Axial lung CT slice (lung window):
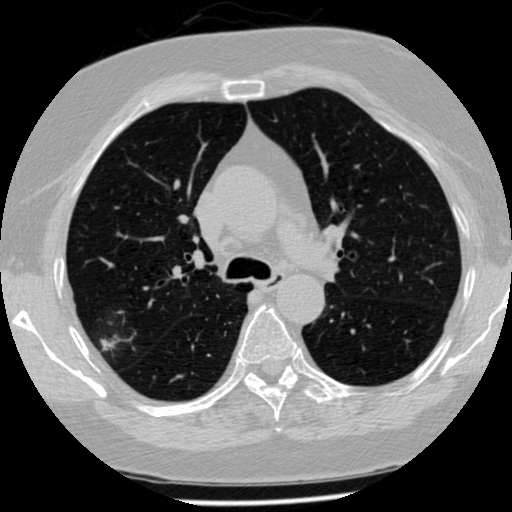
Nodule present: yes
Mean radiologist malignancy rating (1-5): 3.5